Field crop: maize
Growth stage: 2
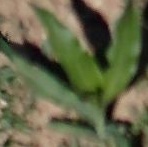
Species: maize